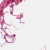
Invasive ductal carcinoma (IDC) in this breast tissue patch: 0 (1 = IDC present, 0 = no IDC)